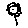
Label: flower